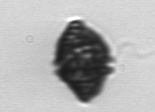
Label: Kryptoperidinium_triquetrum